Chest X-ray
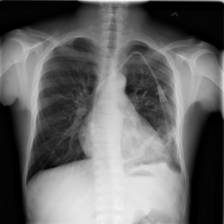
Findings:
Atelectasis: negative
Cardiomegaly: negative
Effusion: positive
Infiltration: negative
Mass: negative
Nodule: negative
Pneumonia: positive
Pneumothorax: negative
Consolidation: positive
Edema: negative
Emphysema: negative
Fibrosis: negative
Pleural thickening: negative
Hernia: negative